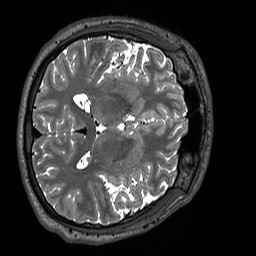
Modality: T2w
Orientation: axial
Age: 23
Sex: male
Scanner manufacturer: siemens
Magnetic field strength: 3 T
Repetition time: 3.2 s
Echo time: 0.412 s